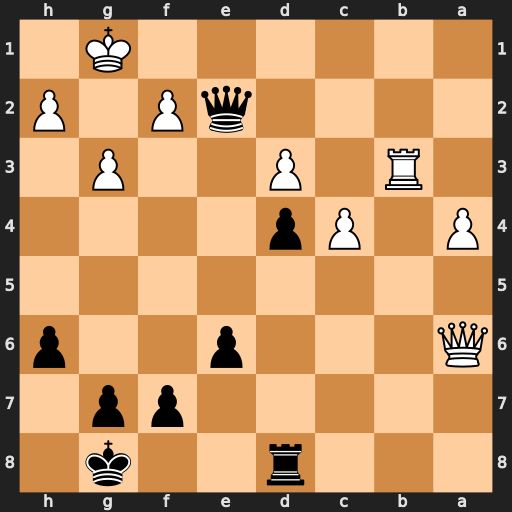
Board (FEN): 3r2k1/5pp1/Q3p2p/8/P1Pp4/1R1P2P1/4qP1P/6K1
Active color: b
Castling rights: -
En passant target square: -
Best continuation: Qd1+ Kg2 Qxb3